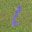
Label: 1